Question: The HTML DOM object model defines an 'Event' object <URL>.
Looking at MSDN, Microsoft documents a <URL> as an alias of 'target' from earlier versions of Internet Explorer:
> The property is similar to <URL> in Windows Internet Explorer 8 and earlier versions.
---
So here i am in Internet Explorer, sitting at a 'click' breakpoint:
'''
<div class="day" onclick="divClick(this)">
function divClick(sender)
{
var divCell = sender;
'''
And at the console i can ask for the global 'event' object:
'''
>> event
{
actionURL : "",
altKey : false,
altLeft : false,
behaviorCookie : 0,
behaviorPart : 0,
bookmarks : null,
boundElements : {...},
button : 0,
buttonID : 0,
cancelBubble : false
...
}
'''
And i can ask for the 'event.srcElement' object:
'''
>> event.srcElement
{
align : "",
noWrap : false,
dataFld : "",
dataFormatAs : "",
dataSrc : "",
currentStyle : {...},
runtimeStyle : {...},
accessKey : "",
className : "header",
contentEditable : "inherit"
...
}
'''
But 'event.target' is empty:
'''
>> event.target
'''
And if i 'event', there is no 'target' property:

So how do i access the 'target' property of an 'event' object in Internet Explorer (9 (Document Mode: IE9 Standards (Browser Mode: IE9)))?
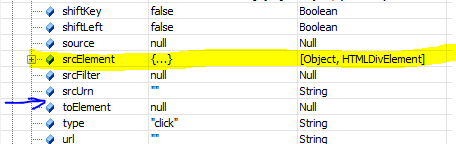
Answer: If you want to use 'event.target' in IE9, you'll need to use 'addEventListener()'-method to assign eventhandler to the element.
'''
<div id="day" class="day"></div>
document.getElementById('day').addEventListener('click',divClick,false);
function divClick(e){
alert(e.target);
divCell=this;
:
}
'''
In 'divClick()' you can refer 'day' simply using keyword 'this'. Argument 'e' contains a reference to the event-object itself.
BTW, in MSDN you can find maybe more suitable IE-documentation for <URL> instead of Windows development.